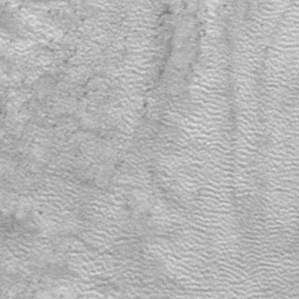
Label: frost